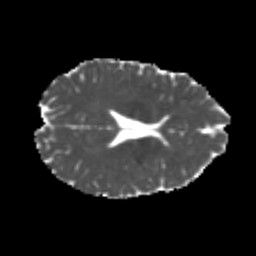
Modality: MD
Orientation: axial
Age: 25
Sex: female
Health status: healthy
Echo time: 0.074 s